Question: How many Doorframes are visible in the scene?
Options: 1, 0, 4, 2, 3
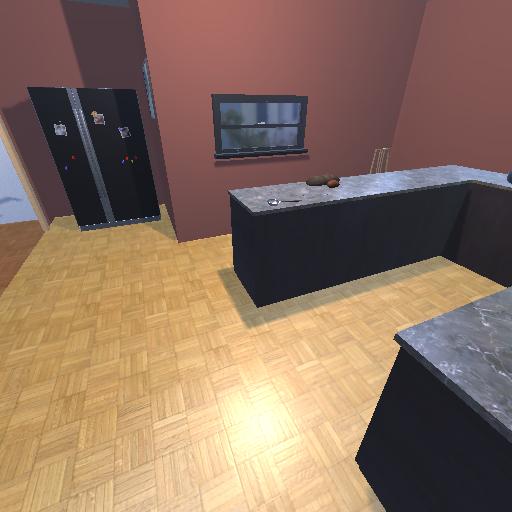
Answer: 1